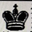
Piece: bK